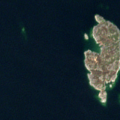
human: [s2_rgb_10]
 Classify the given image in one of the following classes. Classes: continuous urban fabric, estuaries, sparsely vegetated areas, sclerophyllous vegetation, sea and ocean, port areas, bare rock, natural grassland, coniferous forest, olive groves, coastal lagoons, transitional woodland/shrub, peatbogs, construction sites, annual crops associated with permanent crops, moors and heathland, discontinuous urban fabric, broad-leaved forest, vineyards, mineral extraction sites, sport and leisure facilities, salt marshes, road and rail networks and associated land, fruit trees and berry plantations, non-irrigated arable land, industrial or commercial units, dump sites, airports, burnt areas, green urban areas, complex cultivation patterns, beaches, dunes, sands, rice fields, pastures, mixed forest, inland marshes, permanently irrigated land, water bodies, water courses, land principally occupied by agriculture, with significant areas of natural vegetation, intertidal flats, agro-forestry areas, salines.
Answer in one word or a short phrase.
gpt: sea and ocean